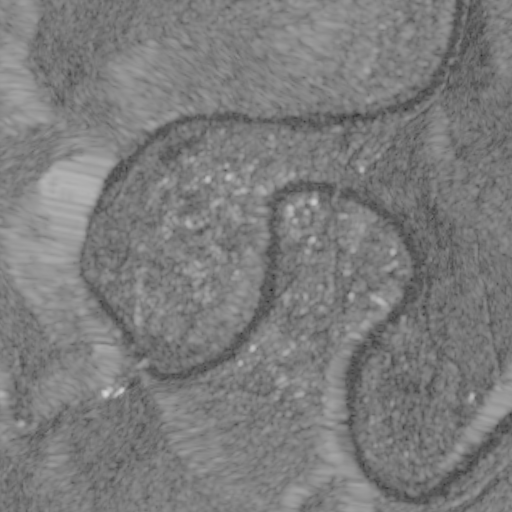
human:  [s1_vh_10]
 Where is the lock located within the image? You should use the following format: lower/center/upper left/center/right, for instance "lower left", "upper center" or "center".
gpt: The lock is located in the center right of the image.
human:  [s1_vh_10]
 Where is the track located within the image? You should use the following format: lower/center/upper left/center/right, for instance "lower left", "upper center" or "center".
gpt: The track is located in the upper left of the image.
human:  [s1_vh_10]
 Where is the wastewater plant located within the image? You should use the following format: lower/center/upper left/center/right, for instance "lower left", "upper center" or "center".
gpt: The wastewater plant is located in the upper right of the image.
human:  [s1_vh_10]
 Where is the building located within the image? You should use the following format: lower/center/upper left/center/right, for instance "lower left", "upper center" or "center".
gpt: There is no building in the image.

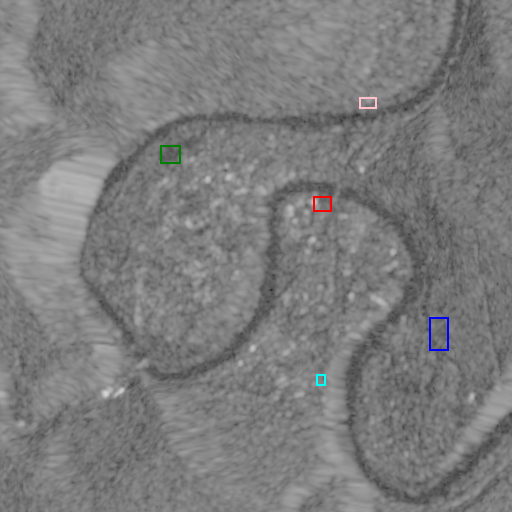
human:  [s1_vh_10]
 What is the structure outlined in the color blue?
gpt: The structure outlined in blue is a park.
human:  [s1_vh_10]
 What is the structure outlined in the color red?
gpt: The structure outlined in red is a parking lot.
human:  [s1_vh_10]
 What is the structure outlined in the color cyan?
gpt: The structure outlined in cyan is a power substation.
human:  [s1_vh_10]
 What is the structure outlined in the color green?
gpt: The structure outlined in green is a track.
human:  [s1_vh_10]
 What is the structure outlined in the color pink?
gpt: The structure outlined in pink is a wastewater plant.
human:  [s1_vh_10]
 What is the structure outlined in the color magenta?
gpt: There is no magenta outline.